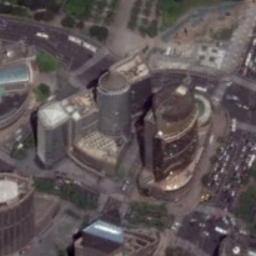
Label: commercial_area